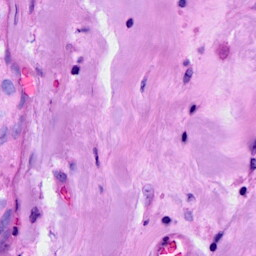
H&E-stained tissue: Breast